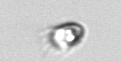
Label: Balanion